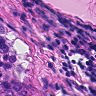
Metastatic tissue present: yes